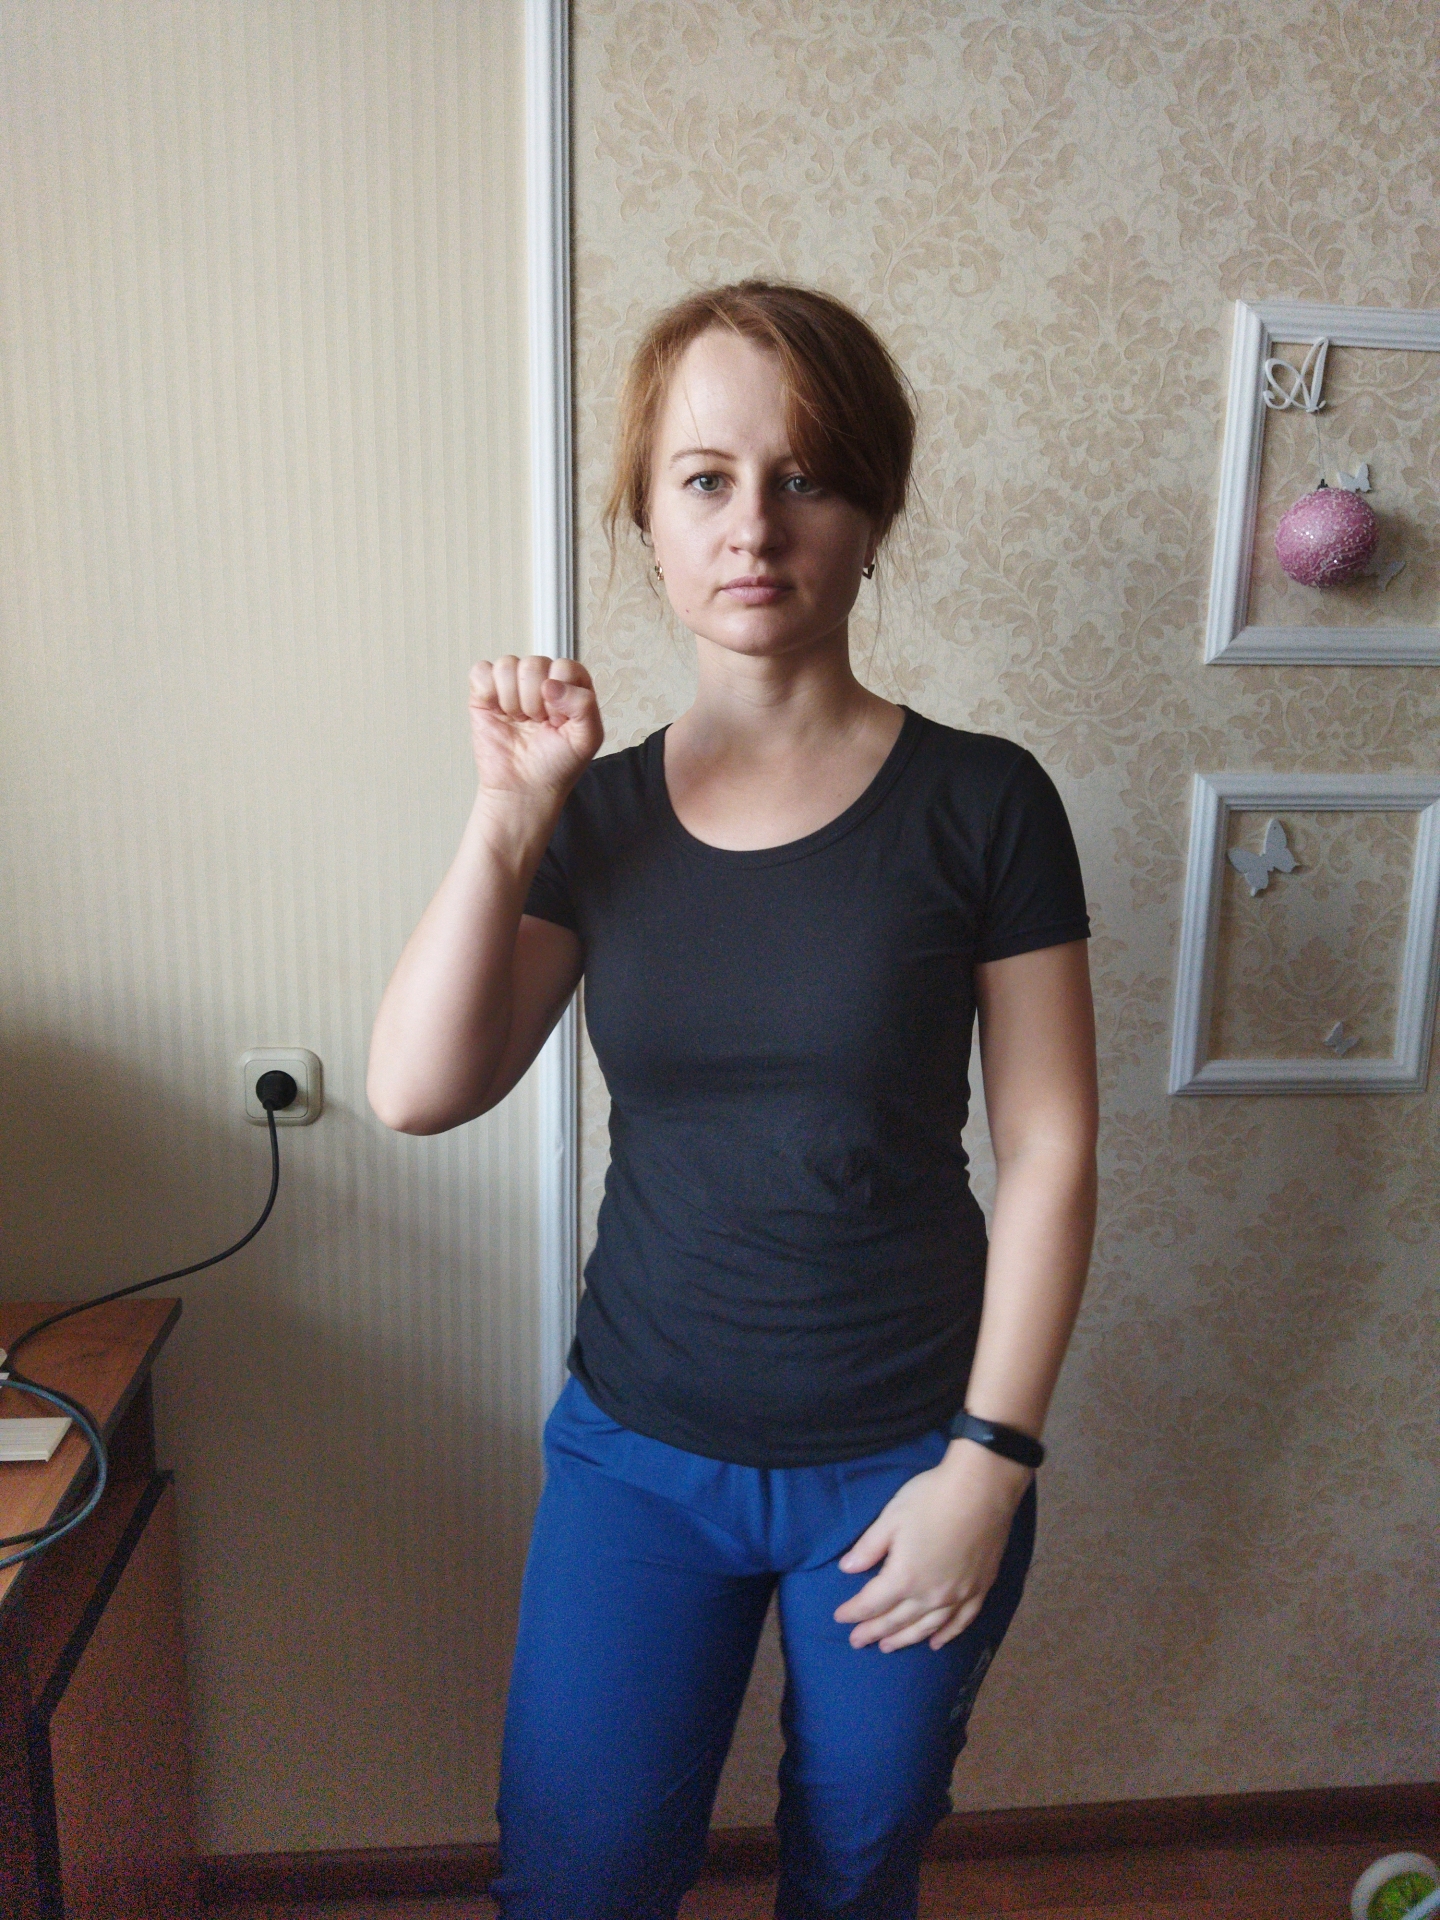
Label: clear